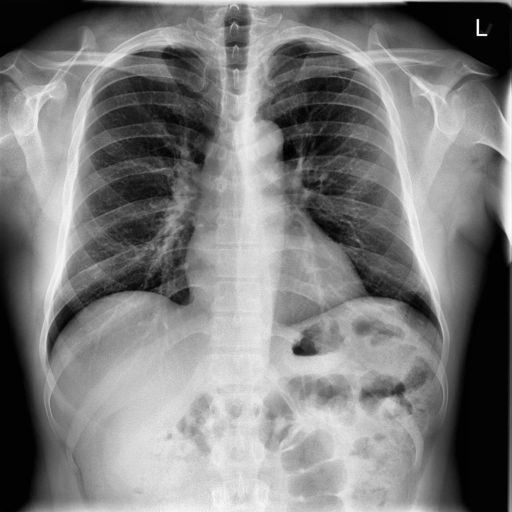
Finding: NORMAL